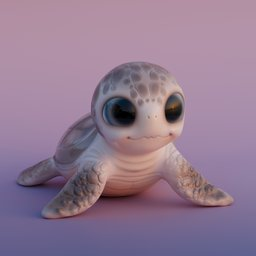
Label: animals